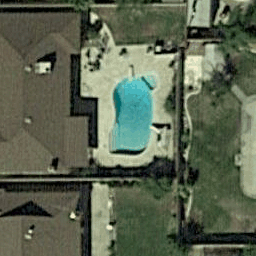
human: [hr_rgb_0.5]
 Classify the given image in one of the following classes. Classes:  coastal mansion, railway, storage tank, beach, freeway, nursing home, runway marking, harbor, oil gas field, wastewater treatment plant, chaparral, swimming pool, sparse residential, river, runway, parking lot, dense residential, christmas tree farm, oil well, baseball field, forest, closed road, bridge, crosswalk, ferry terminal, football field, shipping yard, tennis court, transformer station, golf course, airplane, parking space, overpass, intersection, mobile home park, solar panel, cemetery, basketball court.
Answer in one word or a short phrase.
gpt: swimming pool